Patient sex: M
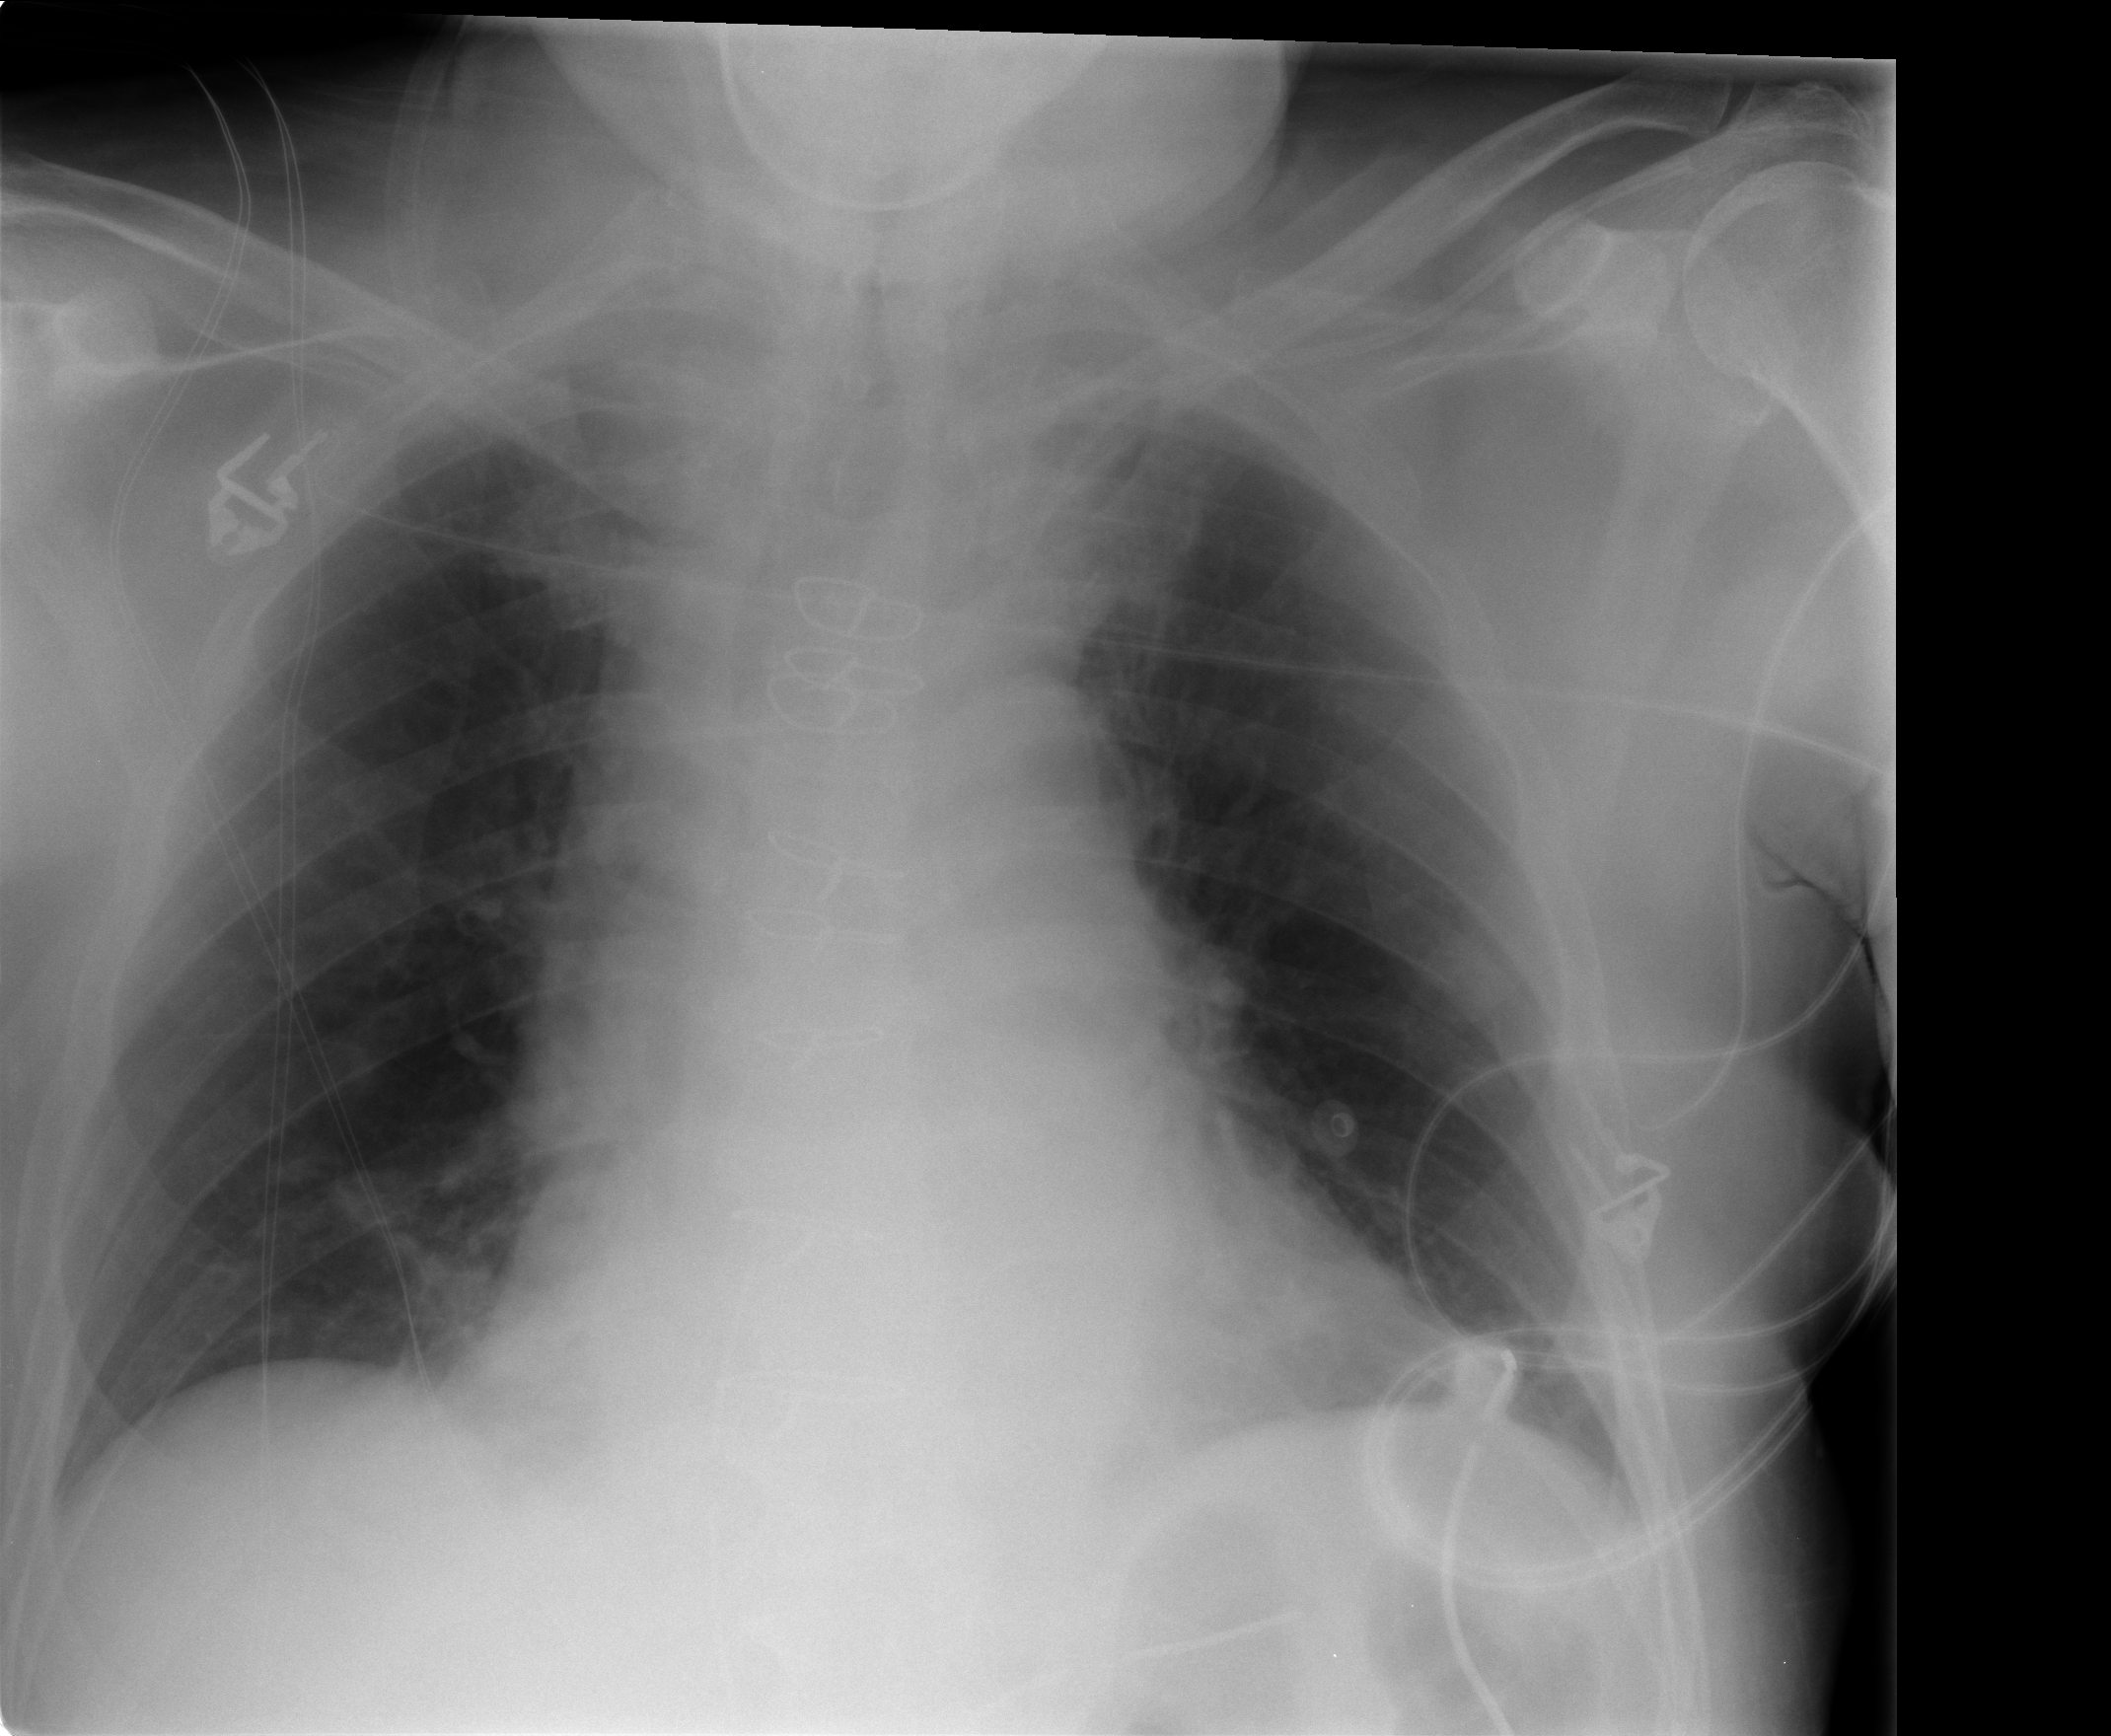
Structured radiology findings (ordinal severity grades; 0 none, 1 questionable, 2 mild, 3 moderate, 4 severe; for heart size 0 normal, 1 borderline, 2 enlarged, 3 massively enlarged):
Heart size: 0
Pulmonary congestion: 0
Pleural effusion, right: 0
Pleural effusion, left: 0
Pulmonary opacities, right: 0
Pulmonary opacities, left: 0
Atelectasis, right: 2
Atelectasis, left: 2